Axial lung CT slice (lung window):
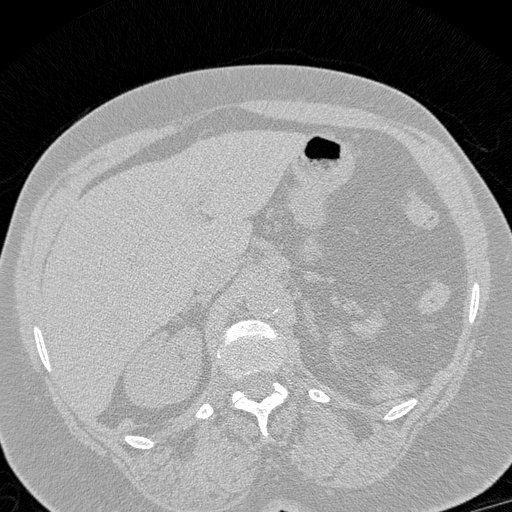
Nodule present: no